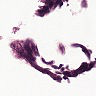
Metastatic tissue present: no